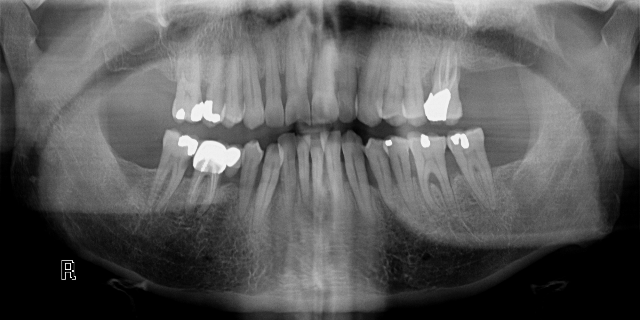
adult